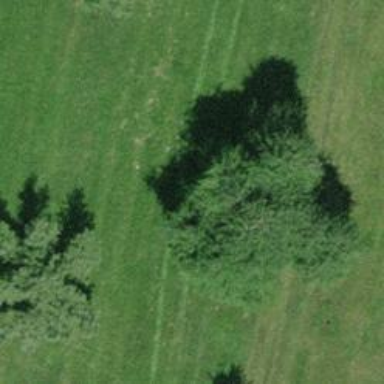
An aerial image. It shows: Row of trees in natural setting.